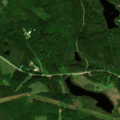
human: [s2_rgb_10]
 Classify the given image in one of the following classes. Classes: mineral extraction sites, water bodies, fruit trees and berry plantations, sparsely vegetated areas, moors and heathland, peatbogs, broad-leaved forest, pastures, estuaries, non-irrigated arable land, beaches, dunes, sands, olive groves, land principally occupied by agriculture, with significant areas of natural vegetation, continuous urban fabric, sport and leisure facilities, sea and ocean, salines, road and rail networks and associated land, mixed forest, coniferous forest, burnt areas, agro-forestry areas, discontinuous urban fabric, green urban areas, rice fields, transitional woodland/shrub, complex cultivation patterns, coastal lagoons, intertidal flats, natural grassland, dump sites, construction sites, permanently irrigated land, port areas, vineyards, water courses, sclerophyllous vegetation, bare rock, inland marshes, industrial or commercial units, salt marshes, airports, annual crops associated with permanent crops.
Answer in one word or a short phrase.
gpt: broad-leaved forest, coniferous forest, mixed forest